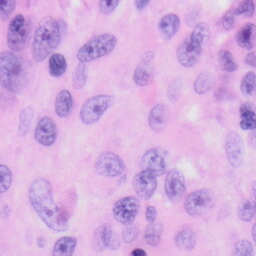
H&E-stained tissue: Skin